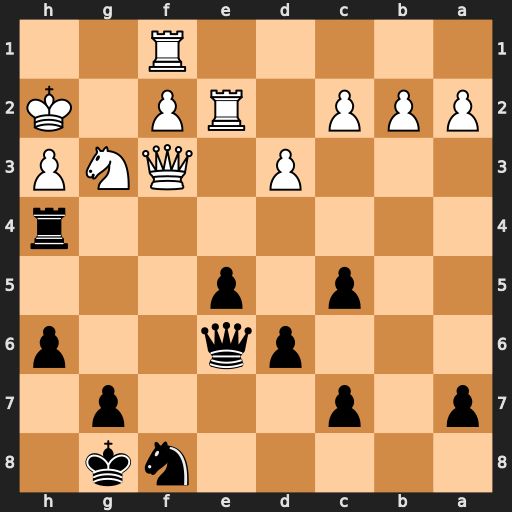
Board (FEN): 5nk1/p1p3p1/3pq2p/2p1p3/7r/3P1QNP/PPP1RP1K/5R2
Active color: b
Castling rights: -
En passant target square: -
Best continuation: Qxh3+ Kg1 Qh2#